Question: I wrote a simple script:
'''
cd C:\TESTS\example
call git pull
cd C:\TESTS\example\AutoAppin\debug
start AutoApp.exe
'''
I created daily task in sheduler and when task running it open taskeng.exe. That "command line" do not have any git/cmd command wich I use in script. And my application and git pull do not work.
If I open batch file by click on it, it works fine(git pull done and app run done) and run through cmd.
After firs option of anwser task is running all time.

How to solve this problem?
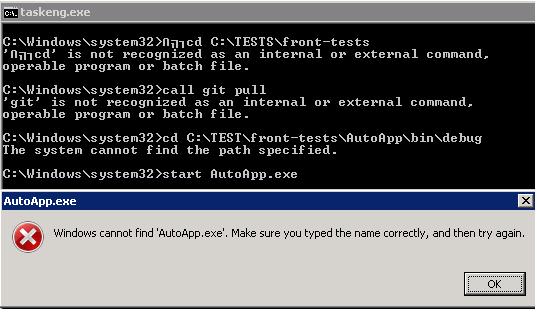
Answer: Change the command line used in Task Scheduler to call cmd.exe to launch the batch file instead:
'''
cmd /c "YourBatchFile.bat"
'''
Or
'''
%comspec% /c "YourBatchFile.bat"
'''